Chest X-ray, PA view. Patient: 27 years old, sex F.
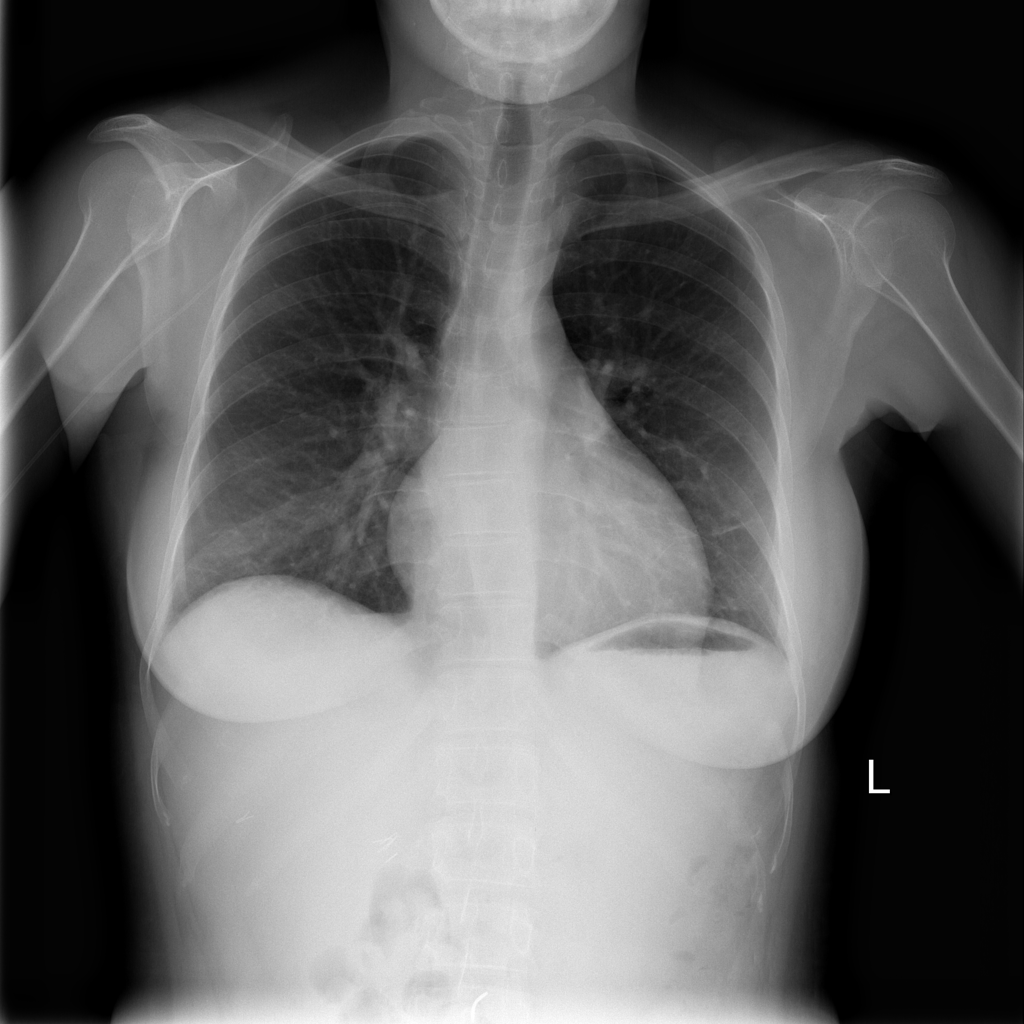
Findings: No Finding